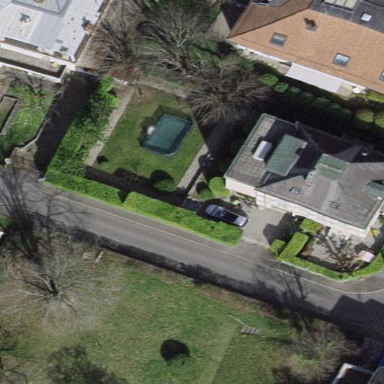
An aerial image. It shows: Garden enclosed by fence.